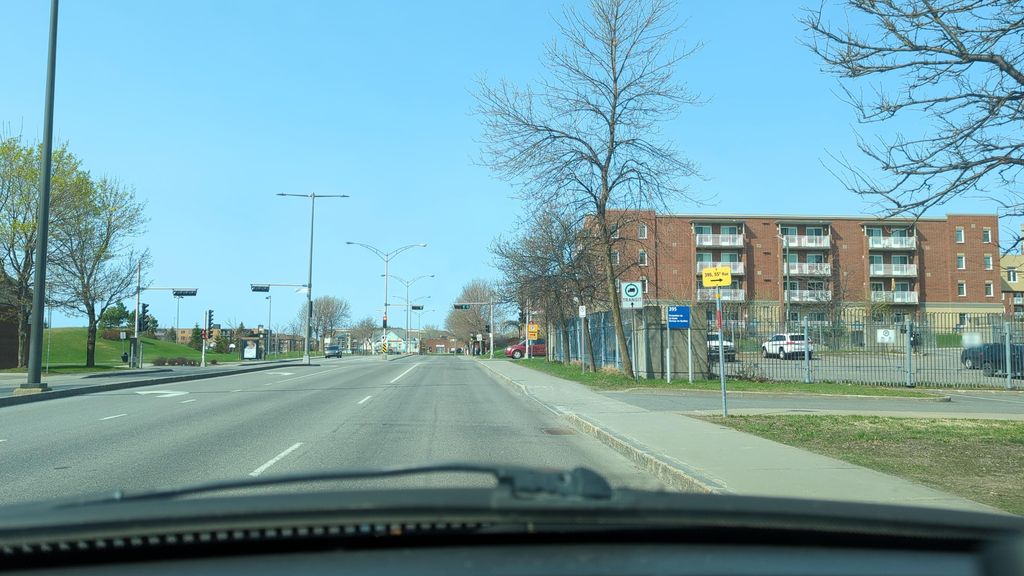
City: quebec_city